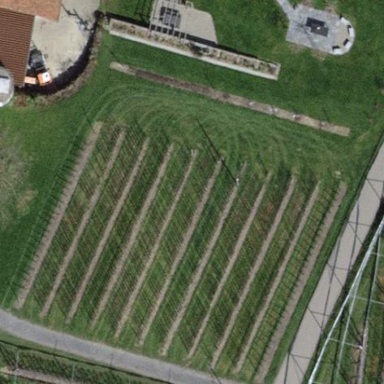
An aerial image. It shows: Orchard.